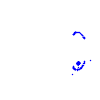
Particle: kaon